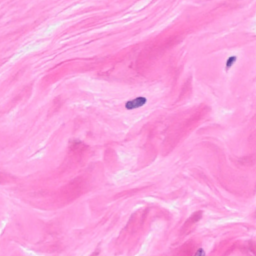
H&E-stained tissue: Breast